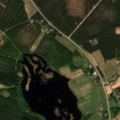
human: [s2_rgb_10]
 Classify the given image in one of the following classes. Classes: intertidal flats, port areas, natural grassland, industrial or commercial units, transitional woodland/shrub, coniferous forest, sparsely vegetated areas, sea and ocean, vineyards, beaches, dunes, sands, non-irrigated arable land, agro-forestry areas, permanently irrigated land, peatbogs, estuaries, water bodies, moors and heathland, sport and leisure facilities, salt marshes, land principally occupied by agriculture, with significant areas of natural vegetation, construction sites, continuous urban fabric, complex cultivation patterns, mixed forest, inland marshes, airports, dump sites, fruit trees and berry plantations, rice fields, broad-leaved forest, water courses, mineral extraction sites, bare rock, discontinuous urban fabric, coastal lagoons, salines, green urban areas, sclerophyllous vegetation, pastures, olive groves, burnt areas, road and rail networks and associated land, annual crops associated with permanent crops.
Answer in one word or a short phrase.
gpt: discontinuous urban fabric, land principally occupied by agriculture, with significant areas of natural vegetation, coniferous forest, mixed forest, transitional woodland/shrub